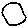
Label: circle